Question: Screenshot: Facebook Request Dialogs

<URL>
I'm trying to get a multi friend selector that is similar to what Zuma Blitz is using for inviting friends (left), but the multi-friend-selector that I got to pop up appears differently (right). What should I be searching for? The new Graph docs don't seem to have any examples of the Zuma version...?
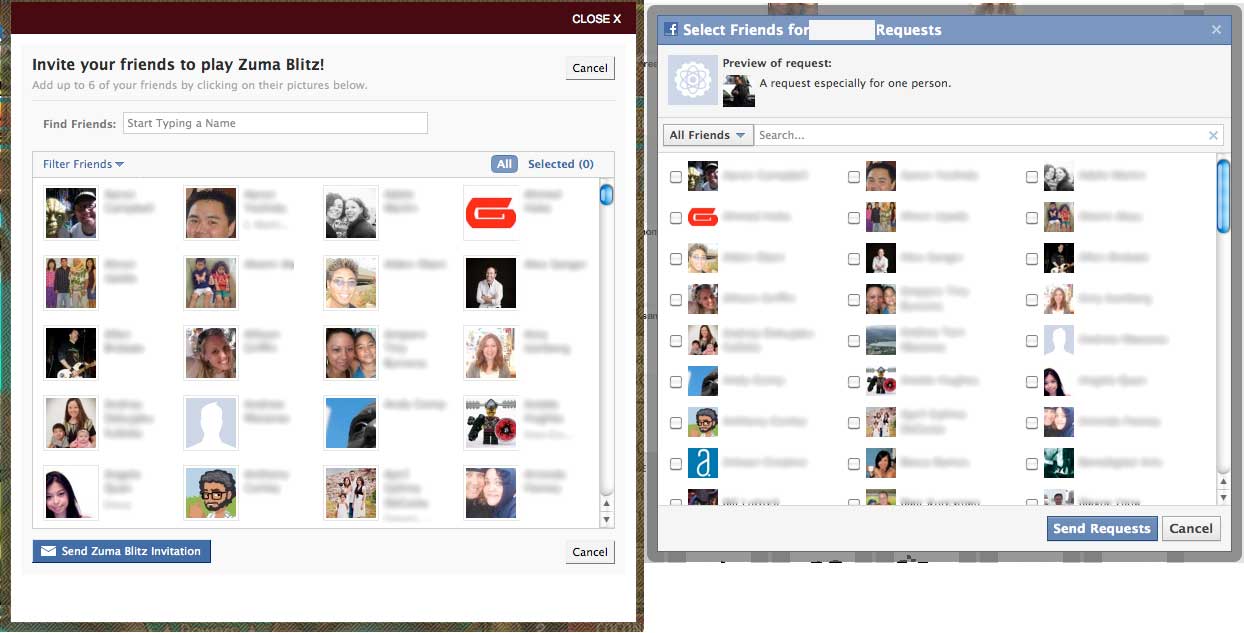
Answer: Zuma Blitz is using the <URL>. The FBML one they are using is deprecated though so I wouldn't recommend using it for a new application.